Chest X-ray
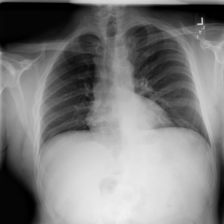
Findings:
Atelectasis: negative
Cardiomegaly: negative
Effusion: negative
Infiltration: positive
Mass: negative
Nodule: negative
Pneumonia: negative
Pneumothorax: negative
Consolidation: negative
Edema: negative
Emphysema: negative
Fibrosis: negative
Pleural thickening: negative
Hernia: negative